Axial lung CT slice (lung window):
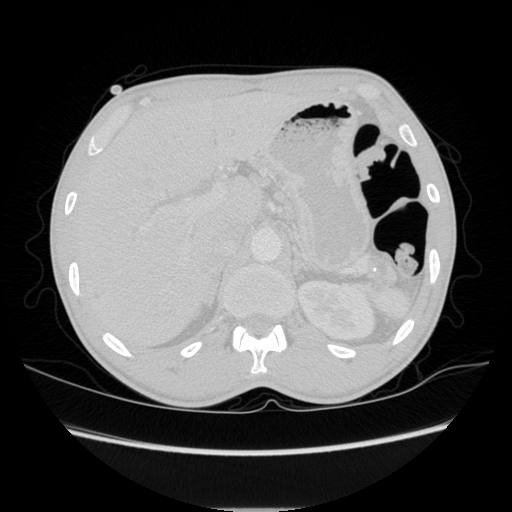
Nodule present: no